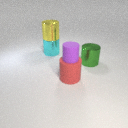
large cyan metal cylinder to the left of large red rubber cylinder